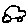
Label: car